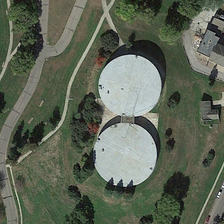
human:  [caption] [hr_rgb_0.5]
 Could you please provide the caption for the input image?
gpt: two tanks are surrounded by some sparse green trees .

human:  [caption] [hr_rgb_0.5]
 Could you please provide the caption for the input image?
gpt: two tanks are surrounded by some sparse green trees .

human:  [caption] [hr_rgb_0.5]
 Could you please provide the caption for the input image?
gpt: two tanks are surrounded by some sparse green trees .

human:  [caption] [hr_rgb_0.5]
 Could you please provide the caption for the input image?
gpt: two tanks are surrounded by some sparse green trees .

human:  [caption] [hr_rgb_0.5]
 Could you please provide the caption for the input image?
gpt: two tanks are surrounded by some sparse green trees .